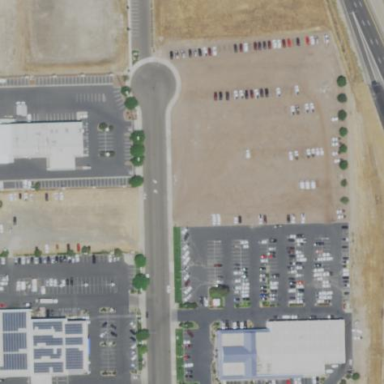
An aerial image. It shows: Commercial area.